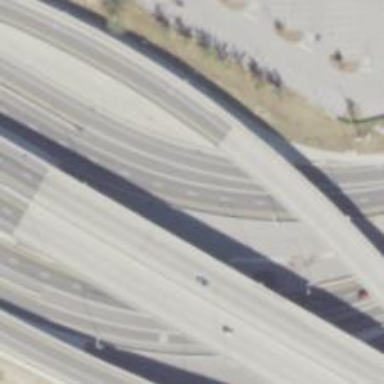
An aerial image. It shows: Trunk link highway.